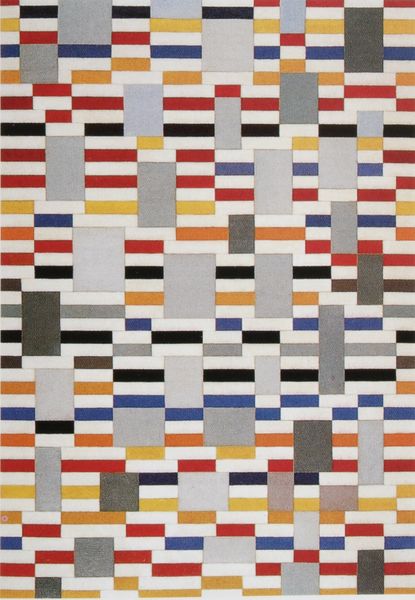
Titel: New York City
Künstler: Leon Polk Smith
Standort: New York (New York)
Institution: Whitney Museum of American Art
Schlagwörter: blau, weiß, gelb, grün, ocker, bunt, grau, orange, schwarz, rot, beige, muster, felder, sachlich, moderne, abstrakt, farben, modern, formen, linien, streifen, rechtecke, reihen, struktur, farbfelder, kandinsky, rhythmus, kandinski, gereiht